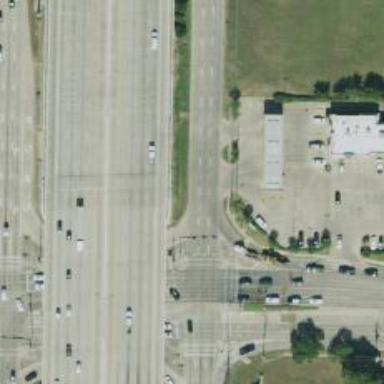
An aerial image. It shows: Frontage road that is classified as secondary link.